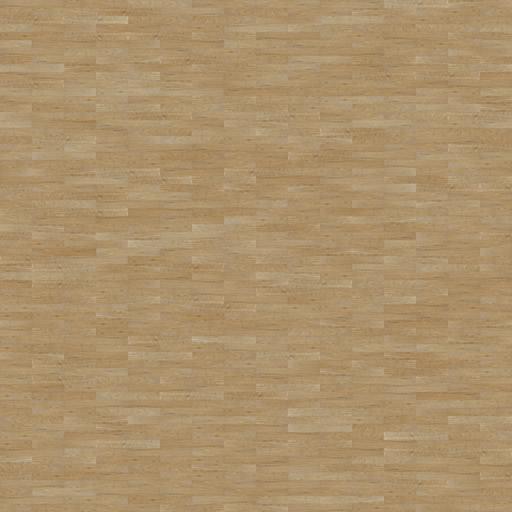
Tags: brown light smooth wood floor wooden